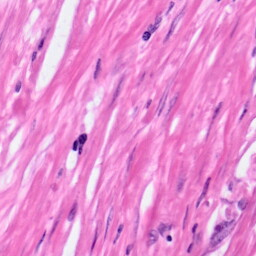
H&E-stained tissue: Pancreatic